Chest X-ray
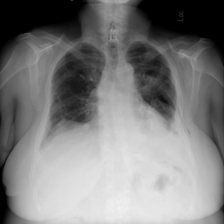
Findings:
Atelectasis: negative
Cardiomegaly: negative
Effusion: positive
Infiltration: positive
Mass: negative
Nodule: negative
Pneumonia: positive
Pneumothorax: negative
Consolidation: negative
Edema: negative
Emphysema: negative
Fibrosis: negative
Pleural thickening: negative
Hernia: negative